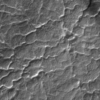
Label: not_dusty